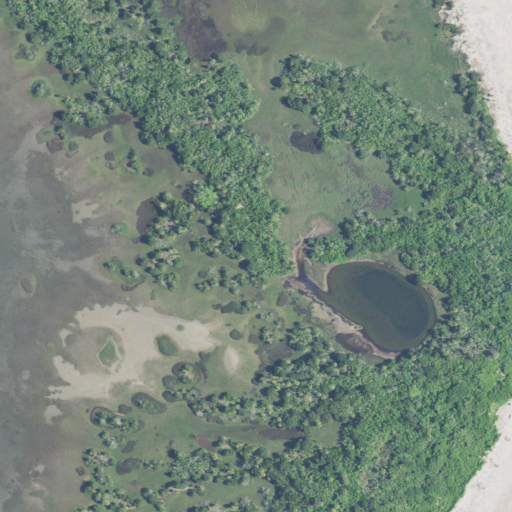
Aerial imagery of cape in South Carolina named Cummings Point containing herbaceous wetlands, woody wetlands, open water, and barren land